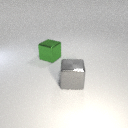
large gray metal cube in front of large green metal cube